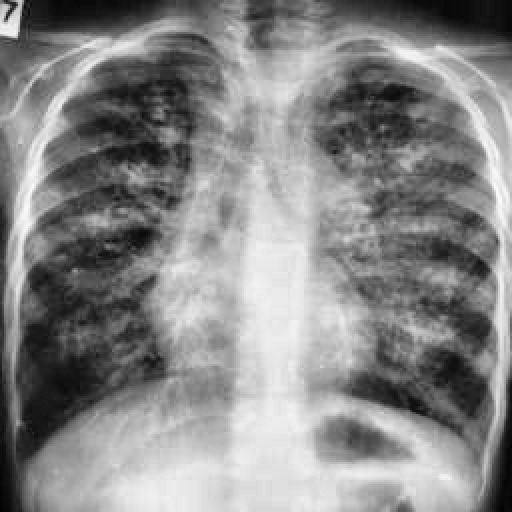
Finding: TUBERCULOSIS